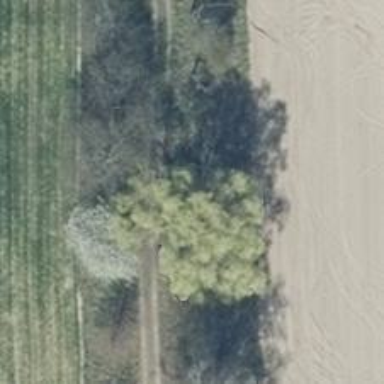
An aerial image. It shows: Row of deciduous broadleaved trees.